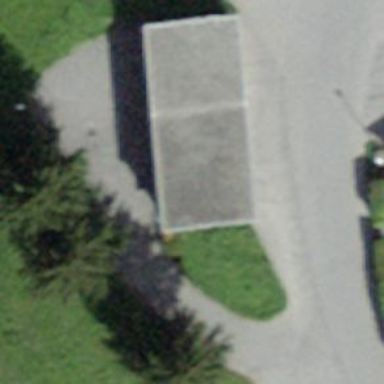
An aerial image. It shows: Garage building.